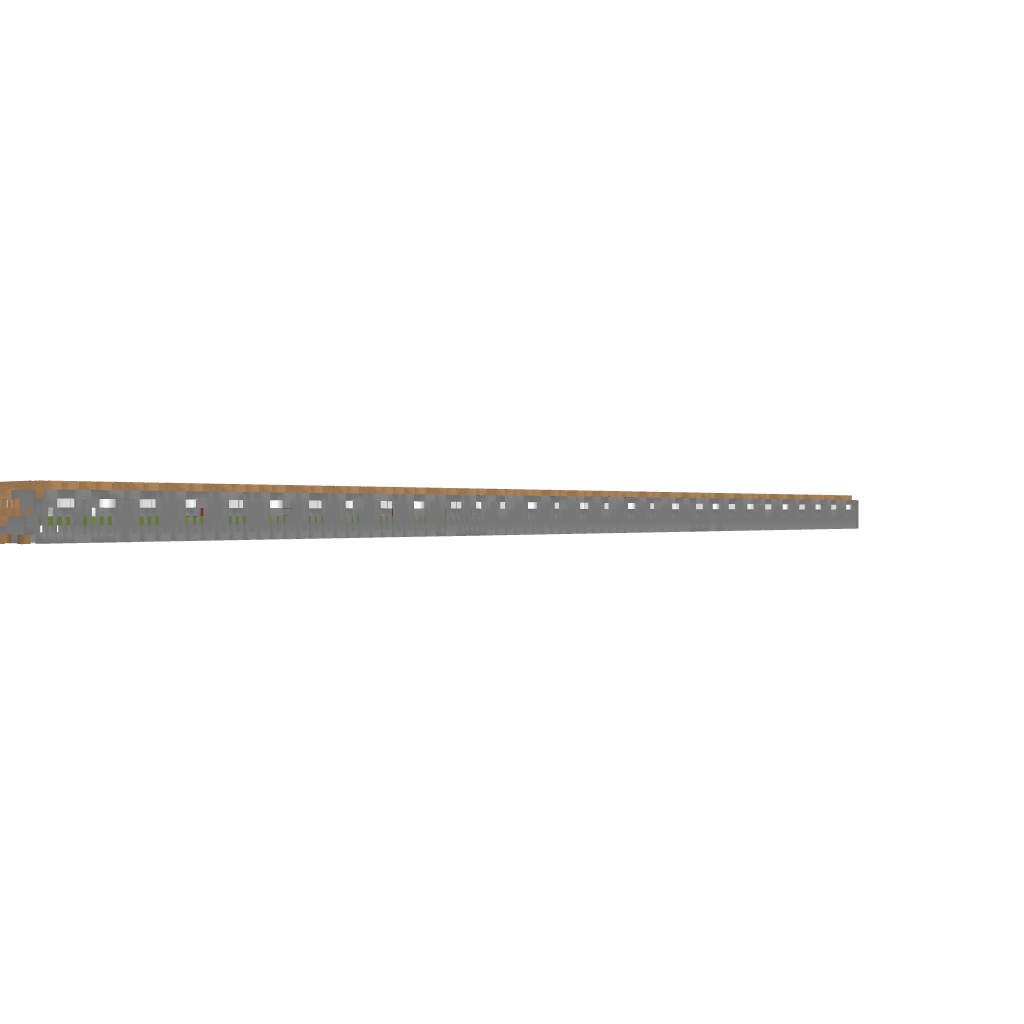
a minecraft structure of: Grand hotel bad low quality